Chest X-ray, PA view. Patient: 31 years old, sex F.
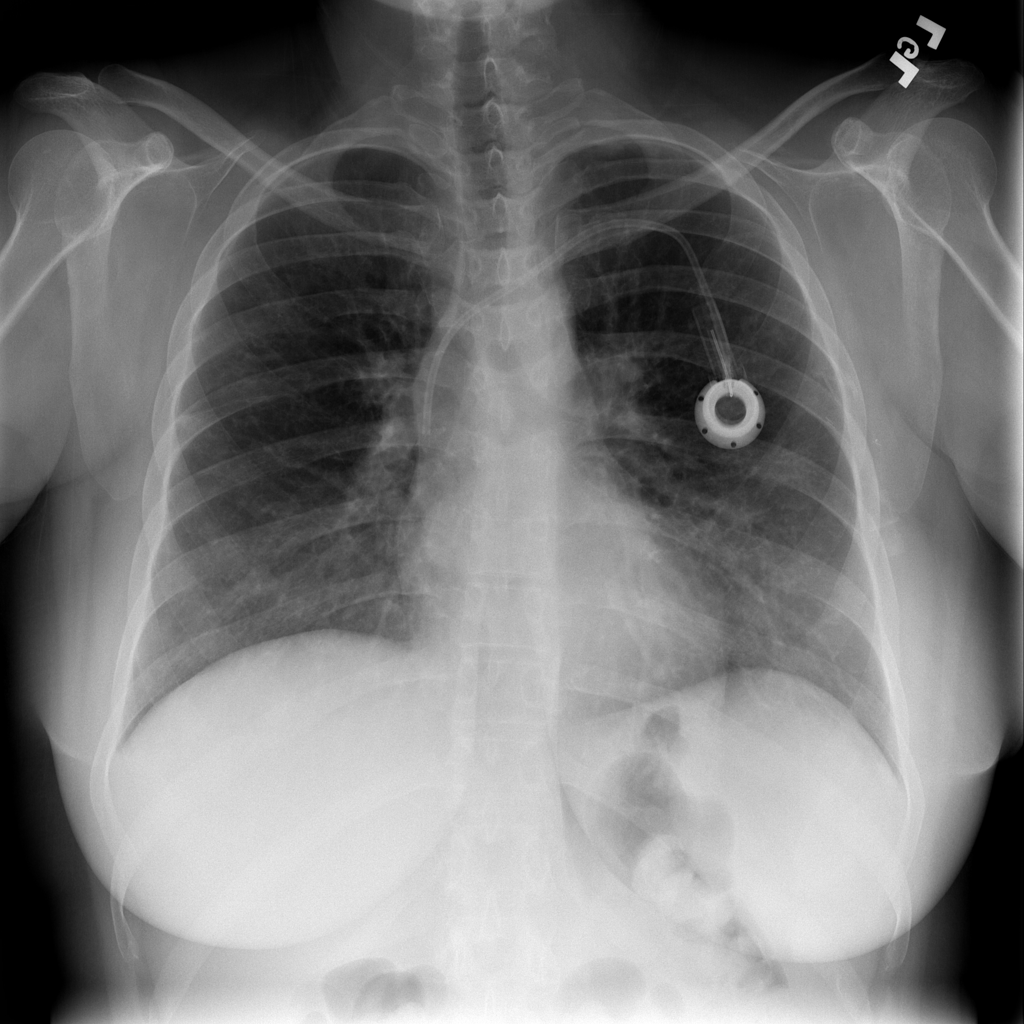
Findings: No Finding